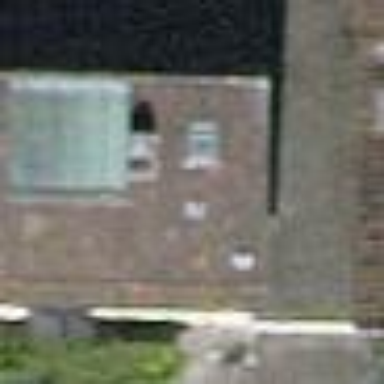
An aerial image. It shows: Gabled house with tiled roof.